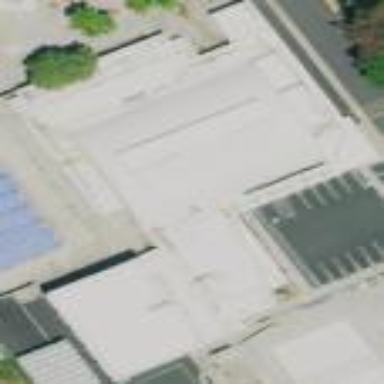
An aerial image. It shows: School building.